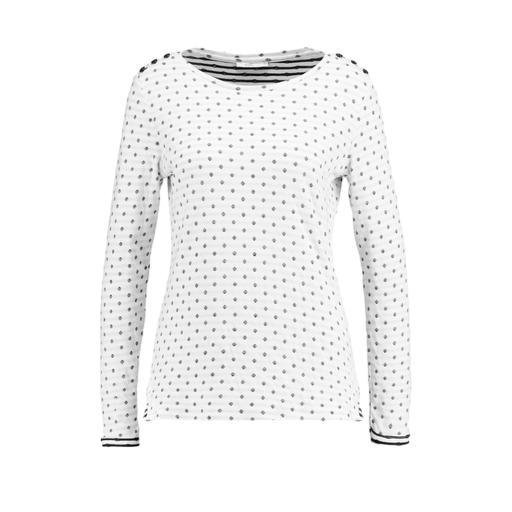
white le nautical long-sleeved top, long-sleeve t-shirt only macy, black white long sleeve t-shirt, white background